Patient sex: M
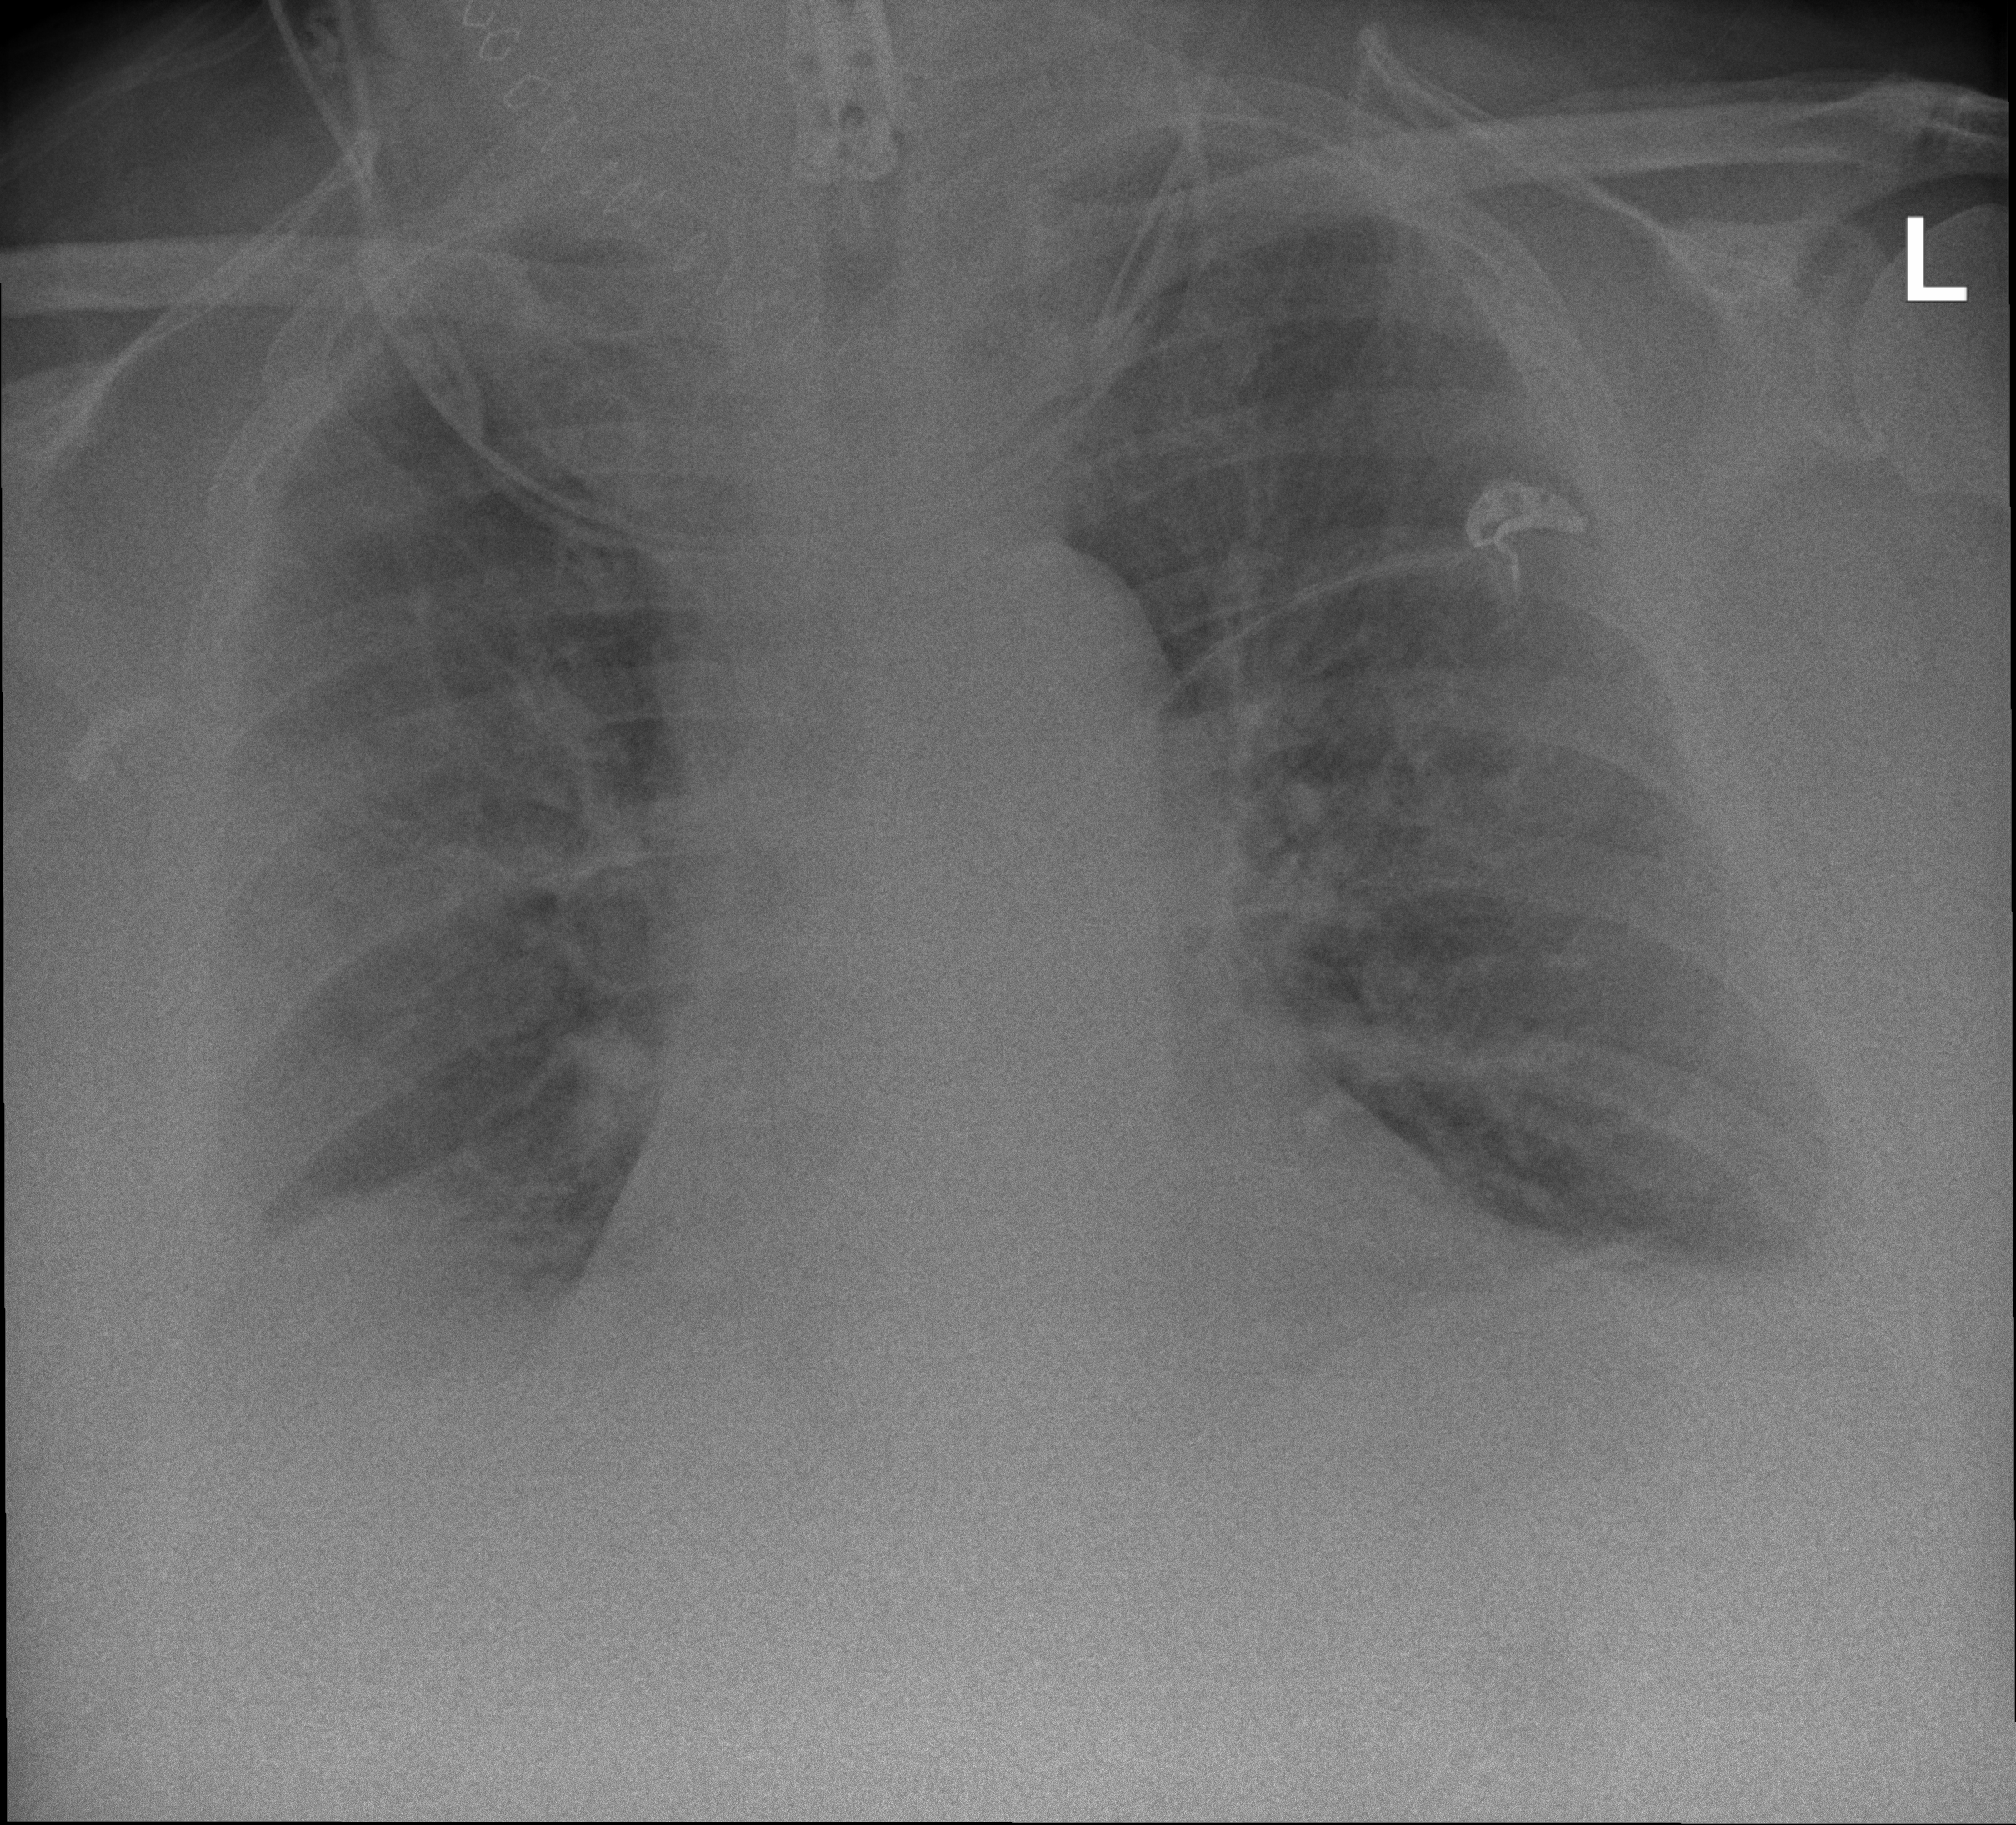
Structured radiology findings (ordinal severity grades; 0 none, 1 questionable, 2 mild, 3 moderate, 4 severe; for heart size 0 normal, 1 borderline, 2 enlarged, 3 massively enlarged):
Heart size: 2
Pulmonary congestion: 0
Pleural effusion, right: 2
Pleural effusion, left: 2
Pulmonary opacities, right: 0
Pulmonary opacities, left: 0
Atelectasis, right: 2
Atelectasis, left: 2